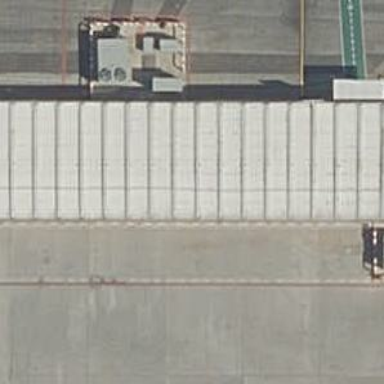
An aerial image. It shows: Airport gate.